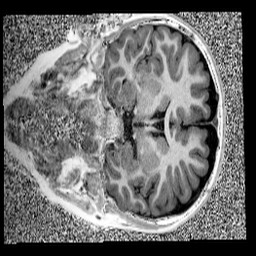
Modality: UNIT1
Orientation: coronal
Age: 9
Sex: male
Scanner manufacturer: siemens
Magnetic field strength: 3 T
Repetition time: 4 s
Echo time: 0.00299 s